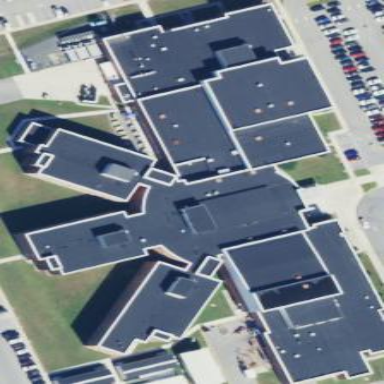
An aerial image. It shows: School building.